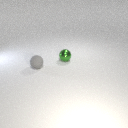
small green metal sphere behind small gray rubber sphere